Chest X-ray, AP view. Patient: 49 years old, sex M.
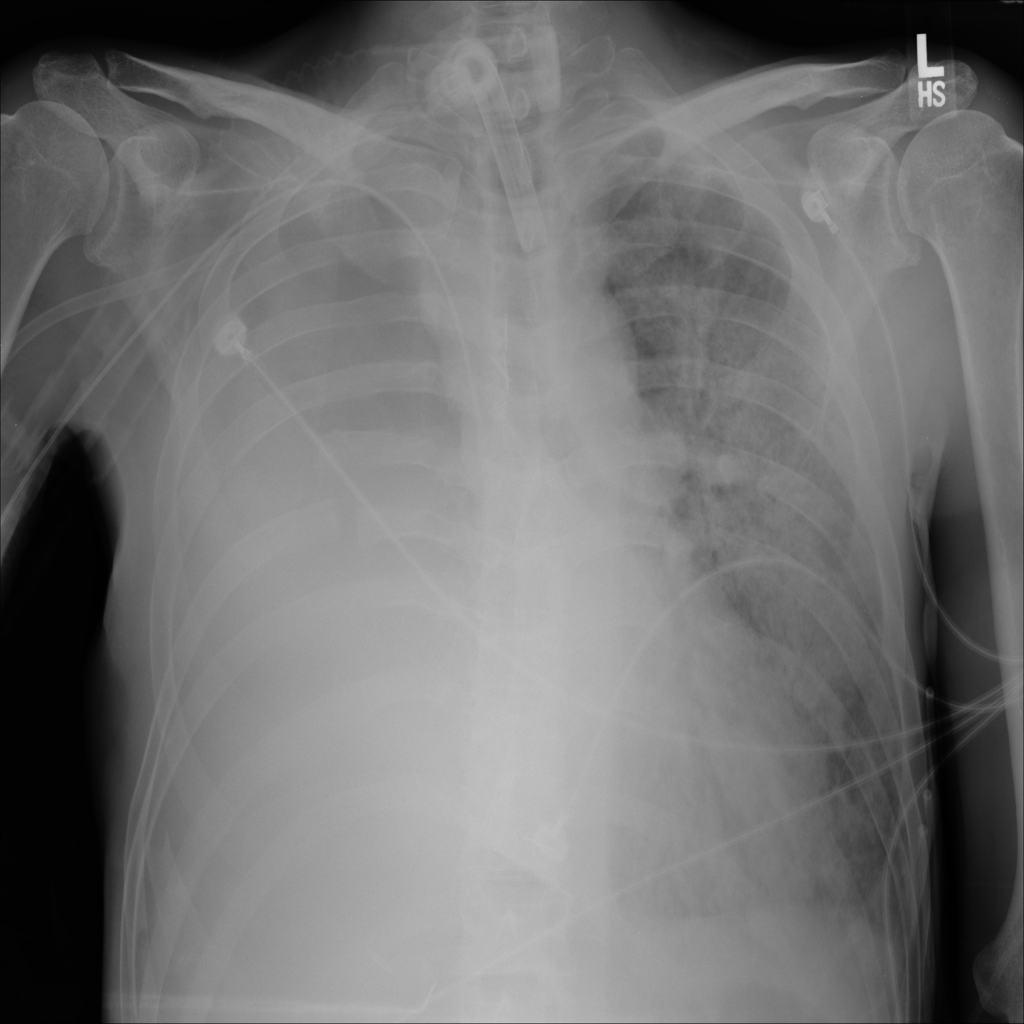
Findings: Infiltration